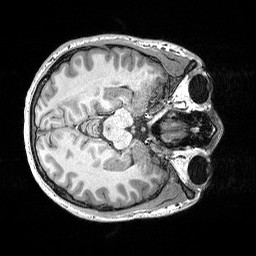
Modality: T1w
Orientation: axial
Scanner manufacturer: siemens
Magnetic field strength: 3 T
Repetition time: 2.3 s
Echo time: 0.00298 s